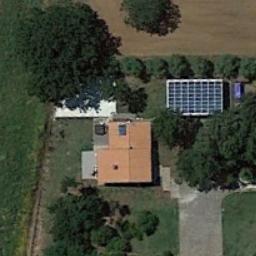
Label: residential